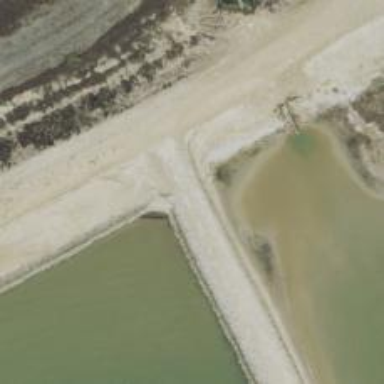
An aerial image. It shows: Breakwater structure.